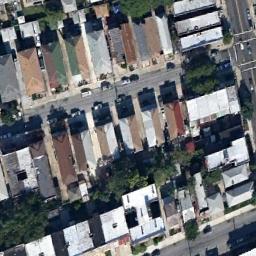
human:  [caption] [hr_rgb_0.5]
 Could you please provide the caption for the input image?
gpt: The dense residential is next to the road with some cars .

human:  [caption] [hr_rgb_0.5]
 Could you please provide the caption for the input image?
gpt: A dense residential area has lots of houses with different colors of roofs while some roads go through the residential area .

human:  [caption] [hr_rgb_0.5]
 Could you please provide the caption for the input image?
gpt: There are trees near the house .

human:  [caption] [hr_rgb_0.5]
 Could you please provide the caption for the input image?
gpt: There are many roads and neatly arranged houses and trees and large lawns in densely populated areas .

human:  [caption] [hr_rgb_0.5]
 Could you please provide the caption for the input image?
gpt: There are many buildings arranged neatly on dense residential area .